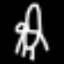
Label: chair